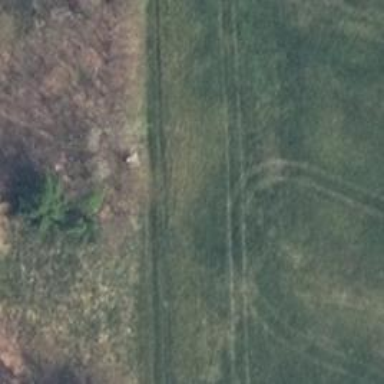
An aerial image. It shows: Hunting stand.